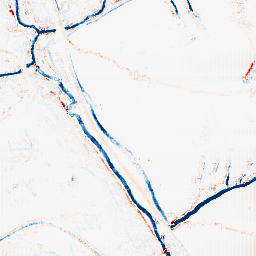
Category: morphological
Decomposition family: morphological_rect
Decomposition parameters: operation: average
width: 5
height: 5
Upsampling method: fft_zeropad
Upsampling parameters: scale: 4
Upsampling scale: 4